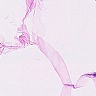
Metastatic tissue present: no